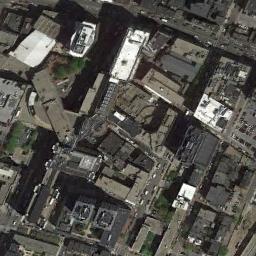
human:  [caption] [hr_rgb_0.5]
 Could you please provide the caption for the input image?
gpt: A commercial area has lots of buildings of different shapes .

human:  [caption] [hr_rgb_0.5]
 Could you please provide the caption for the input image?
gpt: There is a white building on the top left .

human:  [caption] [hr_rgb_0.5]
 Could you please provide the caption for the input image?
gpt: There are many dense tall buildings and several roads and many trees in a business district .

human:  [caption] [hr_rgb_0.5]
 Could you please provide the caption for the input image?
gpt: The commercial area is near a parking lot .

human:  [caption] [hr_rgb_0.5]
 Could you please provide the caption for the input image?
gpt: There are some white buildings and some black buildings on a commercial area .